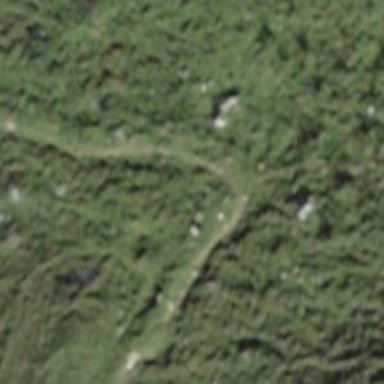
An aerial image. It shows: Path.